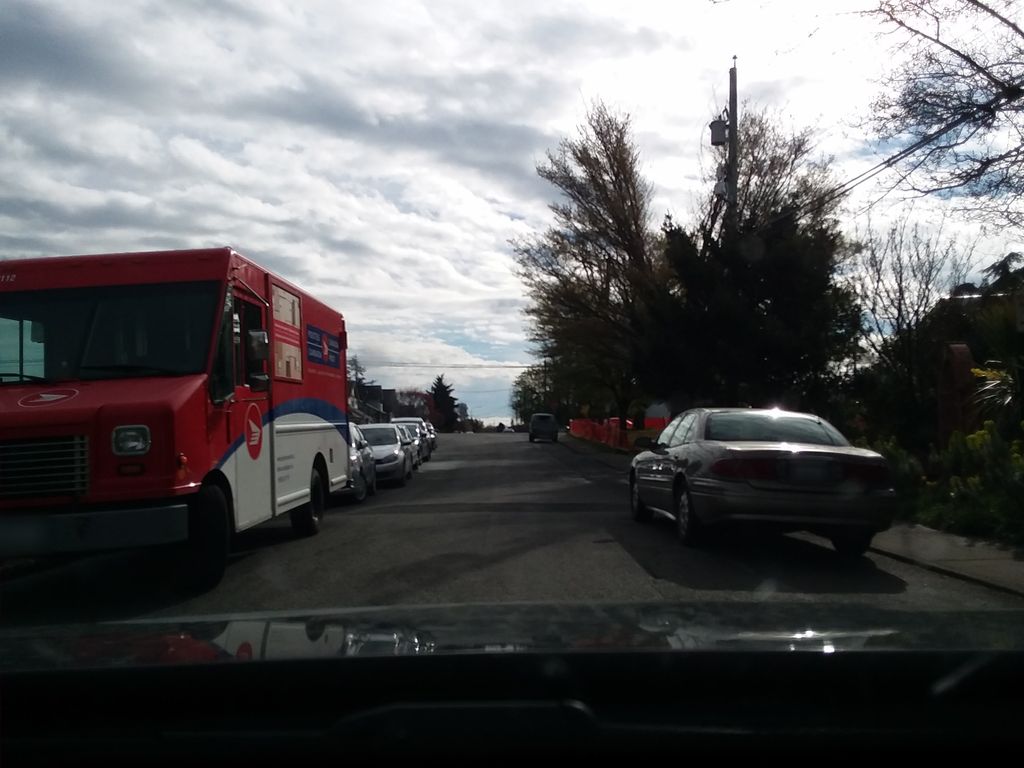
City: victoria